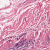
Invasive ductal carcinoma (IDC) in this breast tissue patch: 0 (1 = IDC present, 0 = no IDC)